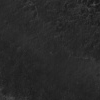
Atmospheric dust classification: not_dusty